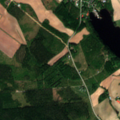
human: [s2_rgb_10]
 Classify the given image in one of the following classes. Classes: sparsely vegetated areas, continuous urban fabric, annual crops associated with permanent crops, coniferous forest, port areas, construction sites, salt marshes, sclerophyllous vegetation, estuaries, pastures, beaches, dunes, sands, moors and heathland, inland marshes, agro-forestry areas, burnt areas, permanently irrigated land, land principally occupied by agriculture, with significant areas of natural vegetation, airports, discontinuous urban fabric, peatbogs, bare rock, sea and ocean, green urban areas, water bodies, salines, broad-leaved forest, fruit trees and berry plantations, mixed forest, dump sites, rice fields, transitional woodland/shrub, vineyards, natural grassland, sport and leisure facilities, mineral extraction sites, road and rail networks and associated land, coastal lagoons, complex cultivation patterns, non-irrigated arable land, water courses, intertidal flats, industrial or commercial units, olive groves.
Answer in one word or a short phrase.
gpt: non-irrigated arable land, land principally occupied by agriculture, with significant areas of natural vegetation, coniferous forest, mixed forest, water bodies